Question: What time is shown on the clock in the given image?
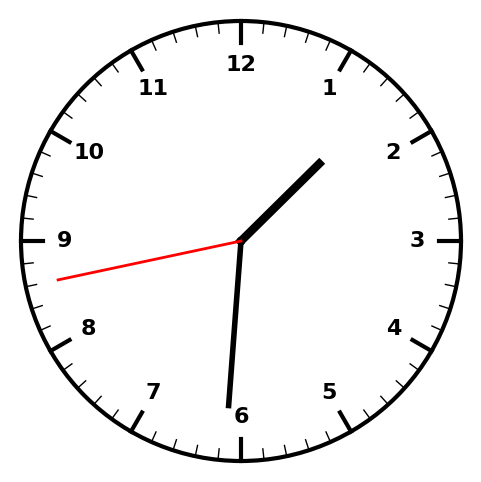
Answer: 01:30:43